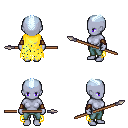
a pixel art fantasy rpg character, female body template, dark elf, purple skin, yellow tattered cape, teal pants, white cyan short mohawk hairstyle, leather bracers, spear, four views (front, back, left, right), 2x2 character sprite sheet, small pixel art, hard edges, no anti-aliasing